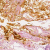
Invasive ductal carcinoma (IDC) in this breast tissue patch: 0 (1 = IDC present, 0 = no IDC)